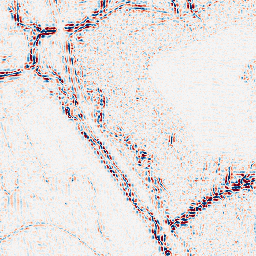
Category: wavelet
Decomposition family: wavelet_biorthogonal
Decomposition parameters: wavelet: bior4.4
level: 2
Upsampling method: edge_directed
Upsampling parameters: scale: 2
Upsampling scale: 2